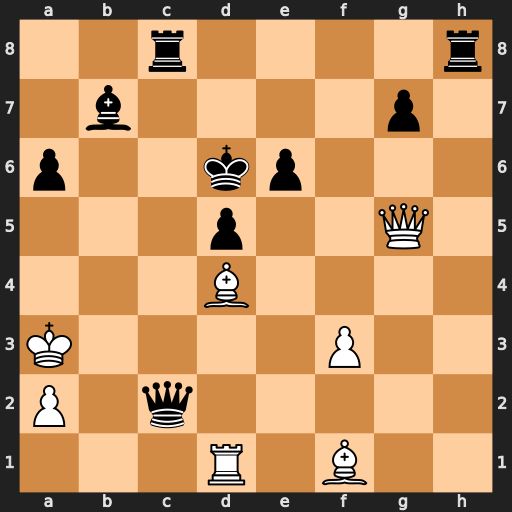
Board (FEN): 2r4r/1b4p1/p2kp3/3p2Q1/3B4/K4P2/P1q5/3R1B2
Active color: w
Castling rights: -
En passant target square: -
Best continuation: Be5+ Kd7 Qxg7+ Kc6 Qe7 Qc5+ Qxc5+ Kxc5 Rc1+ Kb6 Bd4+